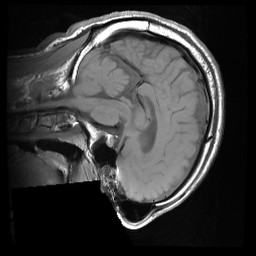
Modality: T1w
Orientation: sagittal
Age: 28
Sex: male
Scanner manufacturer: ge
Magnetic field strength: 3 T
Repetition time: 0.662 s
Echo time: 0.01526 s